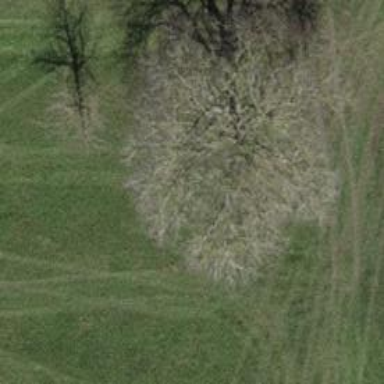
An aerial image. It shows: Agricultural area with deciduous broadleaved trees.